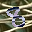
Label: 8